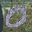
Label: 0